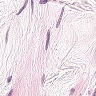
Metastatic tissue present: no